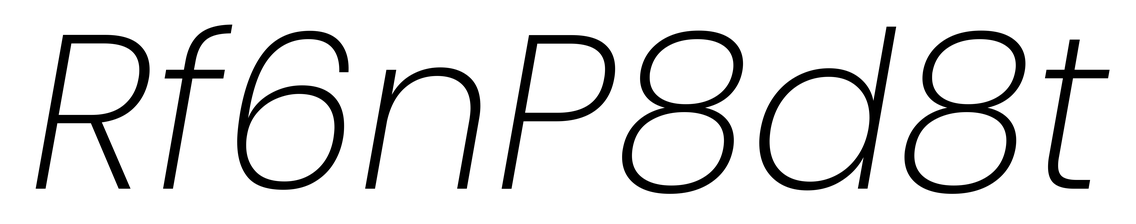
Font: Poppins-ExtraLightItalic